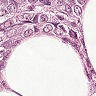
Metastatic tissue present: yes